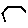
Label: hexagon